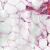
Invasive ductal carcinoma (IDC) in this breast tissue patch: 0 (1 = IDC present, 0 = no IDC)